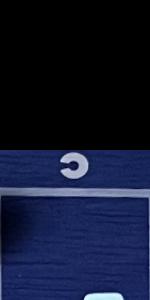
Label: Empty